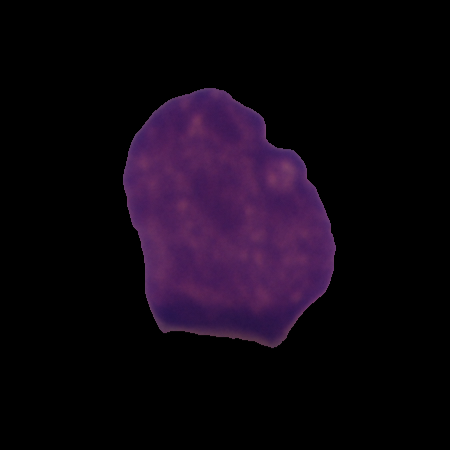
Label: cancer